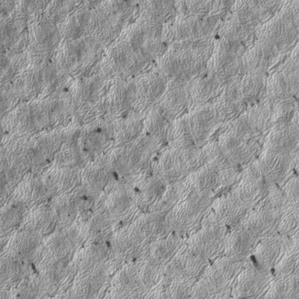
Label: frost